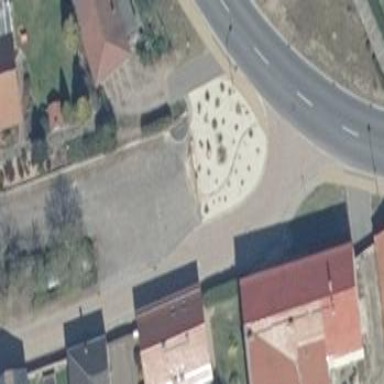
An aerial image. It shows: Parking area with surface.